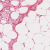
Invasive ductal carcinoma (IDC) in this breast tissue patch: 0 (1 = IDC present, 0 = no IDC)